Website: macys
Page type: billing-address
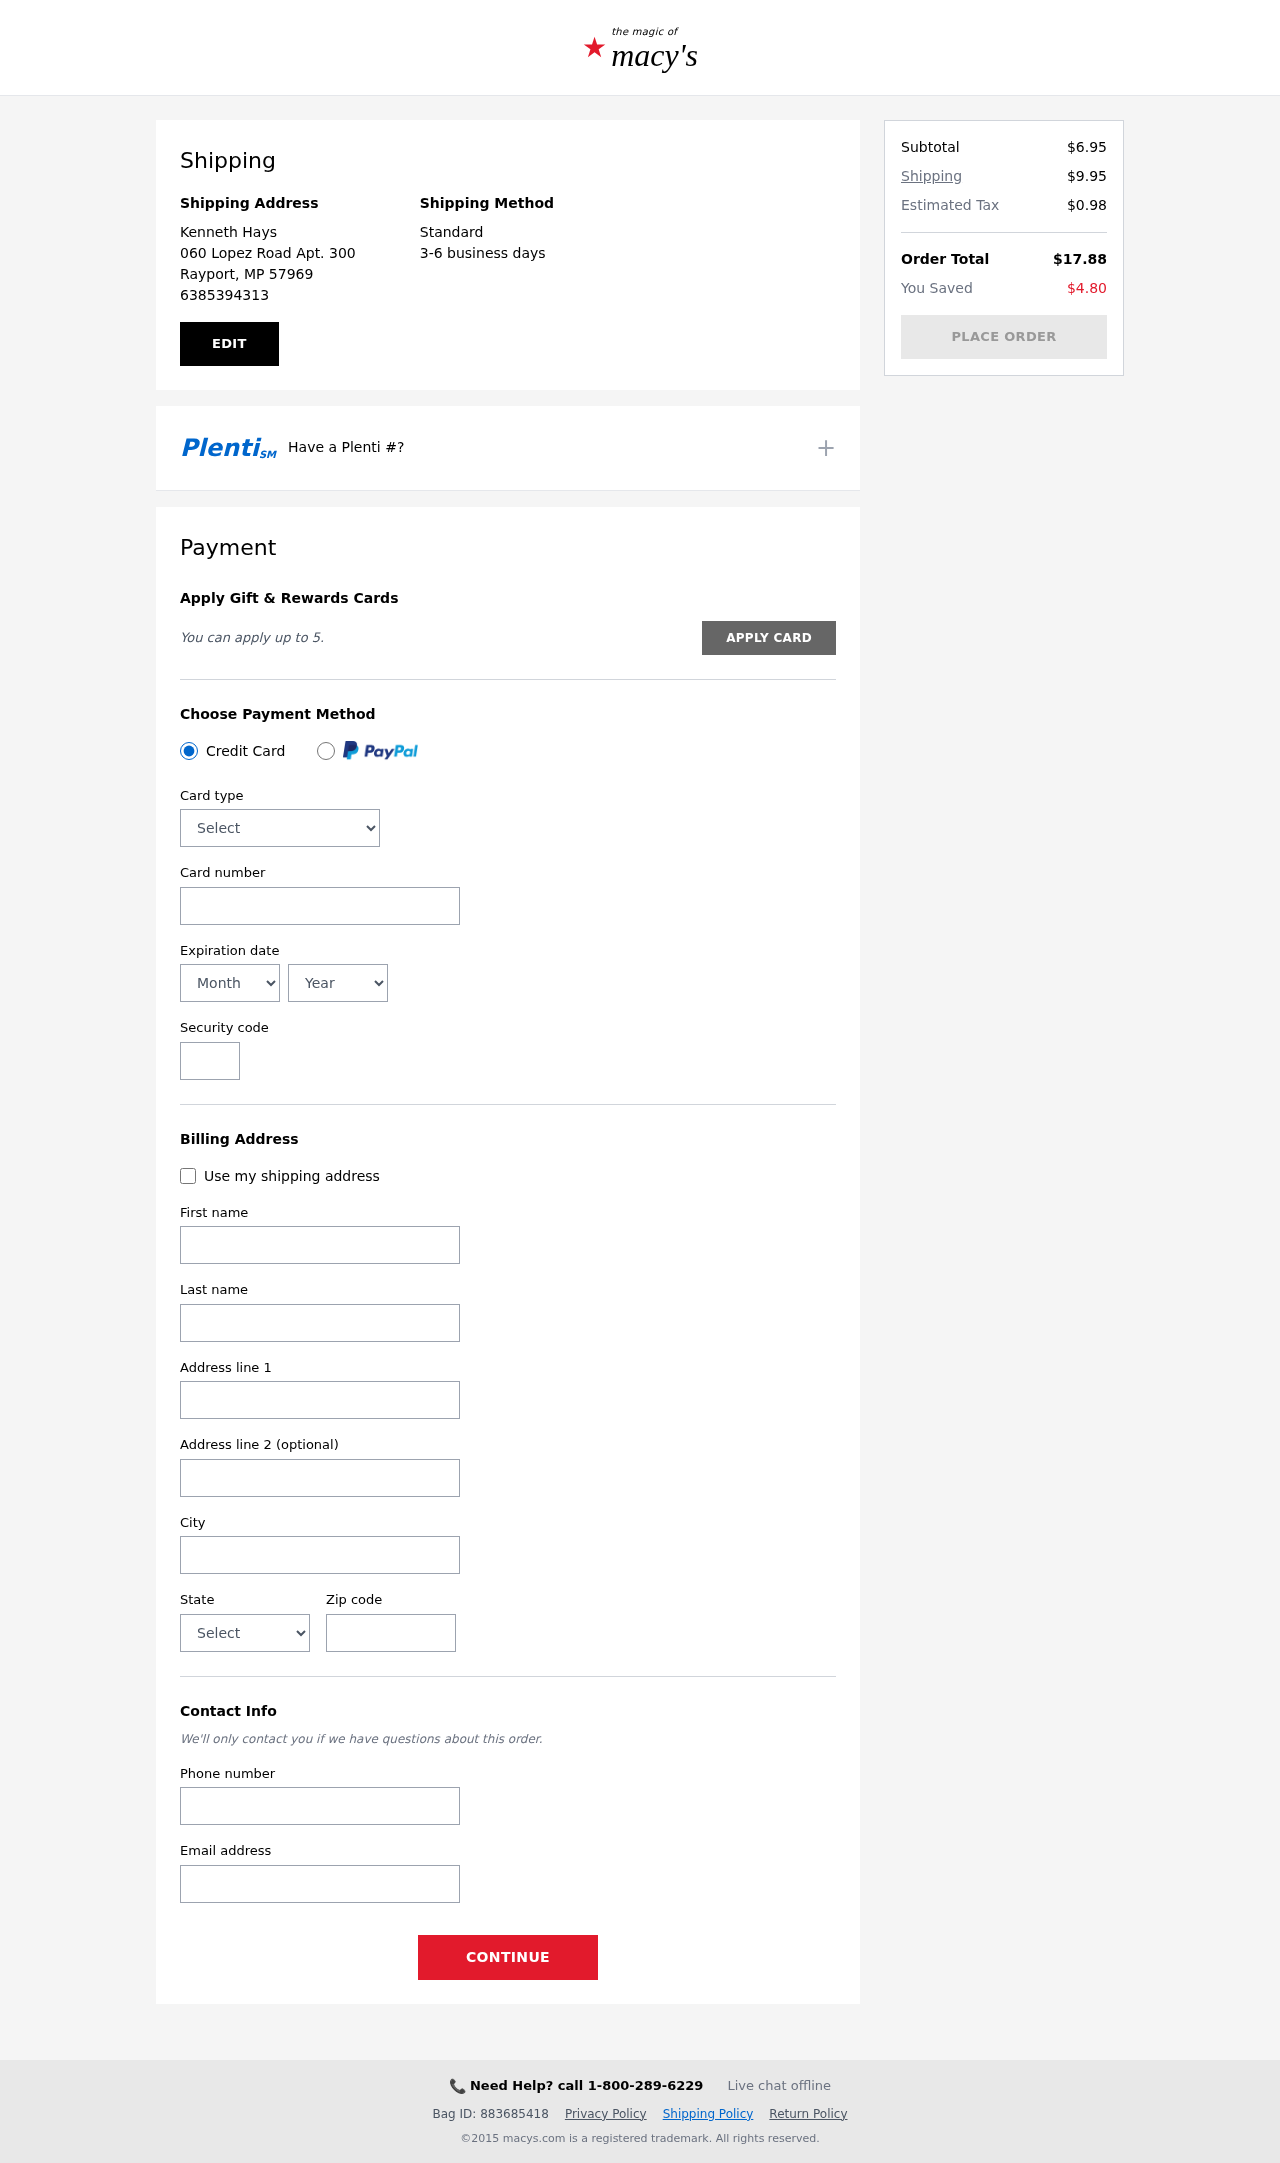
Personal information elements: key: PII_CARD_CVV
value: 006
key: PII_CARD_EXPIRY_MONTH
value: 01
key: PII_CARD_EXPIRY_YEAR
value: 30
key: PII_CARD_NUMBER
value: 4589 0055 7239 4989
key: PII_CARD_TYPE
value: Visa
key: PII_CITY
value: Rayport
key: PII_CITY_STATE_ZIP
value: Rayport, MP 57969
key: PII_EMAIL
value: khays@yahoo.com
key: PII_FIRSTNAME
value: Kenneth
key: PII_FULLNAME
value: Kenneth Hays
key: PII_LASTNAME
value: Hays
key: PII_PHONE
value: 6385394313
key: PII_POSTCODE
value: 57969
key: PII_STATE
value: MP
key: PII_STREET
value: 060 Lopez Road Apt. 300
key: PII_STREET2
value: Apt. 644
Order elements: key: ORDER_SUBTOTAL
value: $6.95
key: ORDER_SHIPPING_COST
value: $9.95
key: ORDER_TAX
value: $0.98
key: ORDER_TOTAL
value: $17.88
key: ORDER_SAVINGS
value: $4.80